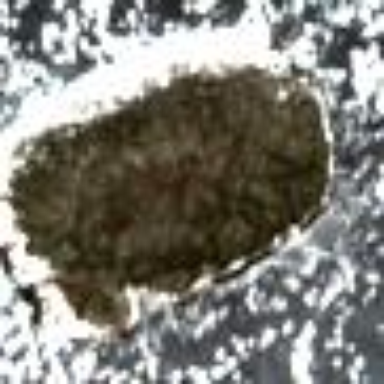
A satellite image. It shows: Island in natural setting.